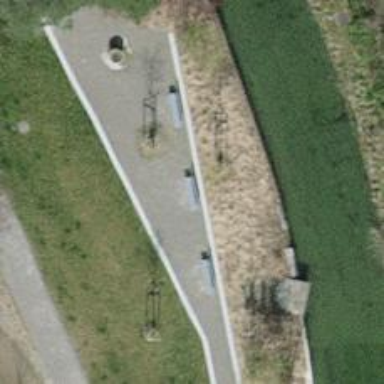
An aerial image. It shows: Brown bench.